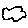
Label: cloud